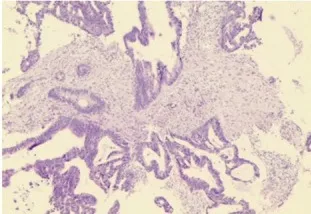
Clinical description. Pathology of the proband (III-1): (a) The pathology showed moderately differentiated adenocarcinoma.
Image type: pathology (h&e)